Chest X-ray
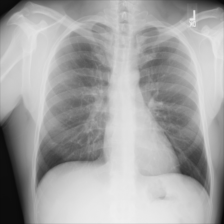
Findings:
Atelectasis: negative
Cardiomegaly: negative
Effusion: negative
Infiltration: negative
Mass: negative
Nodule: negative
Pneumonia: negative
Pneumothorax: negative
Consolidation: negative
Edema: negative
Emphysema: negative
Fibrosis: negative
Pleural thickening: negative
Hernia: negative